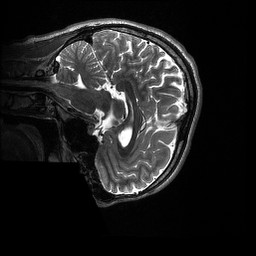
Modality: T2w
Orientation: sagittal
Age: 20
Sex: male